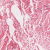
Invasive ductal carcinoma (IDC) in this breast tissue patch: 0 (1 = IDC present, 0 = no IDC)